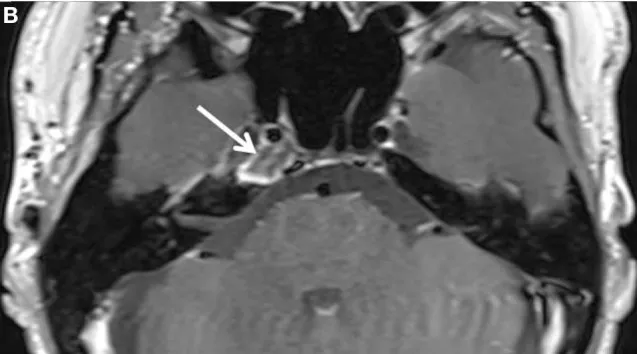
Postoperative MRI images. T1-weighted axial images after injection of gadolinium. Show a notable regression of the right petrous apex lesion (white arrows). The content of the lesion is still heterogeneous. There is slight peripheral enhancement.
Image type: radiology (mri)